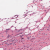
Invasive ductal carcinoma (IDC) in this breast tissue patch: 1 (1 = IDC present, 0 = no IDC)